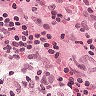
Metastatic tissue present: no